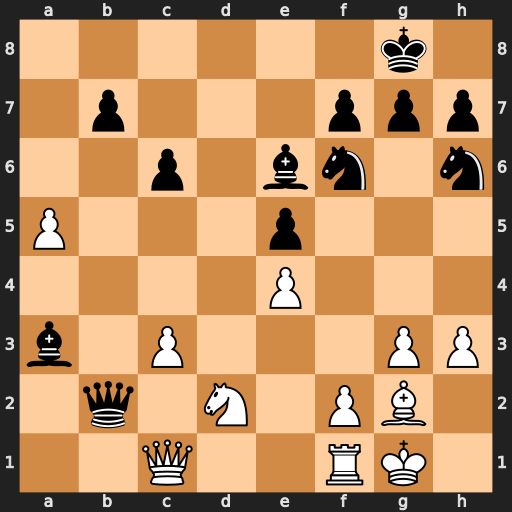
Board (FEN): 6k1/1p3ppp/2p1bn1n/P3p3/4P3/b1P3PP/1q1N1PB1/2Q2RK1
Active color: w
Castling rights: -
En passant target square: -
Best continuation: Qxb2 Bxb2 Rb1